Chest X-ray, AP view. Patient: 26 years old, sex M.
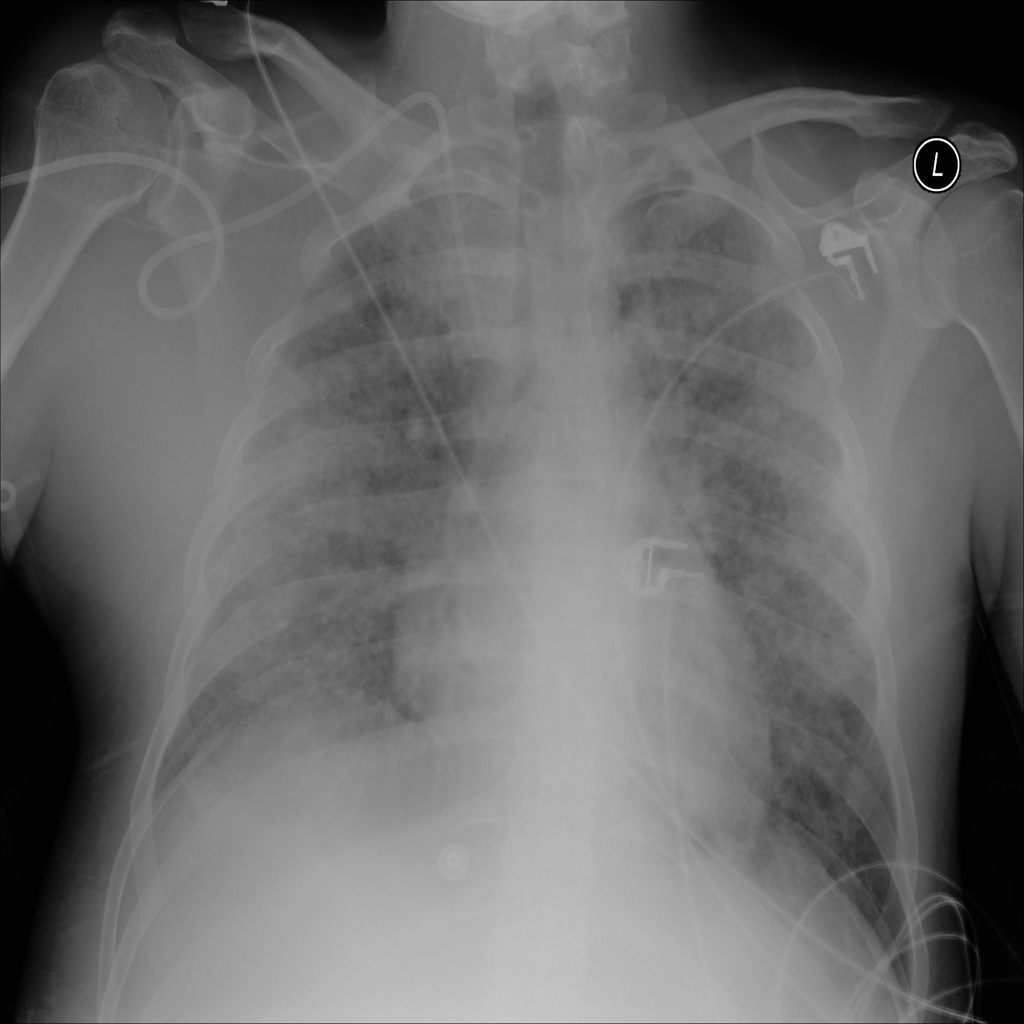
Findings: Infiltration